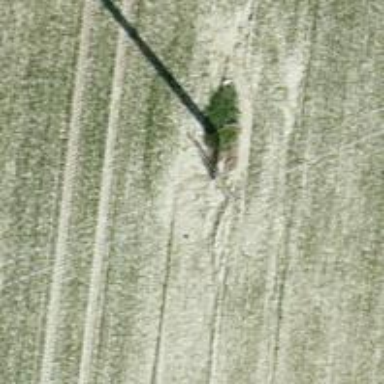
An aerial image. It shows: Power pole.